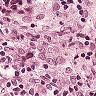
Metastatic tissue present: no